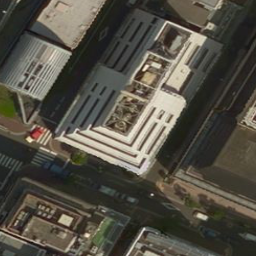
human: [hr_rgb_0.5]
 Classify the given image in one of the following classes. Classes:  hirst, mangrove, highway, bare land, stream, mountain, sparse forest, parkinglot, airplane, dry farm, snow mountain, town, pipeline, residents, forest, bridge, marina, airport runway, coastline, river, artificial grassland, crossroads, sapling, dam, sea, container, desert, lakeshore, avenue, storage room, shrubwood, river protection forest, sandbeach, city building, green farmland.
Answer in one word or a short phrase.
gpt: city building